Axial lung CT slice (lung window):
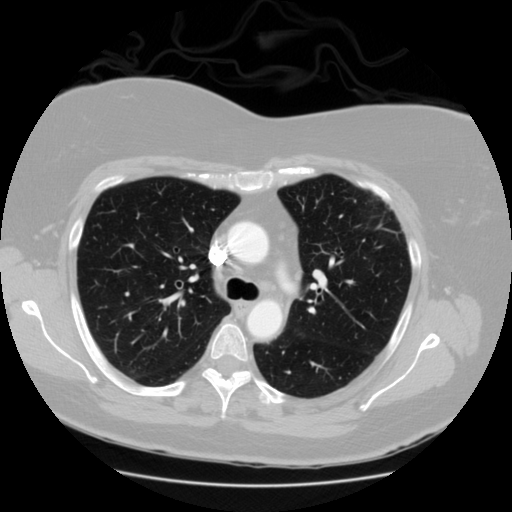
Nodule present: no